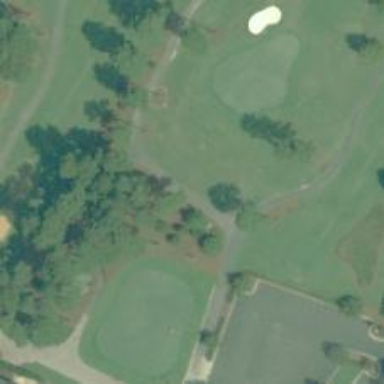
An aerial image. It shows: Path used for both walking and golf.